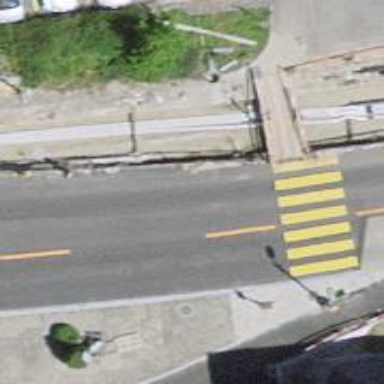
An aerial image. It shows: Uncontrolled zebra crossing on the road.